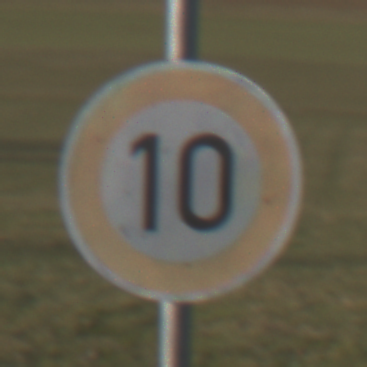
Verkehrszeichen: Geschwindigkeit10
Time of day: MorningAfternoon
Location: Outdoor (Nature)
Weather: Clear
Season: Winter
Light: Natural